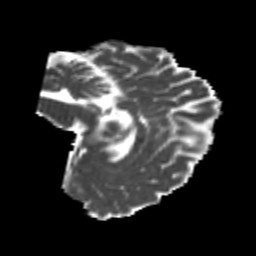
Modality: MD
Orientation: sagittal
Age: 25
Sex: female
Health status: healthy
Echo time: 0.074 s